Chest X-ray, PA view. Patient: 41 years old, sex F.
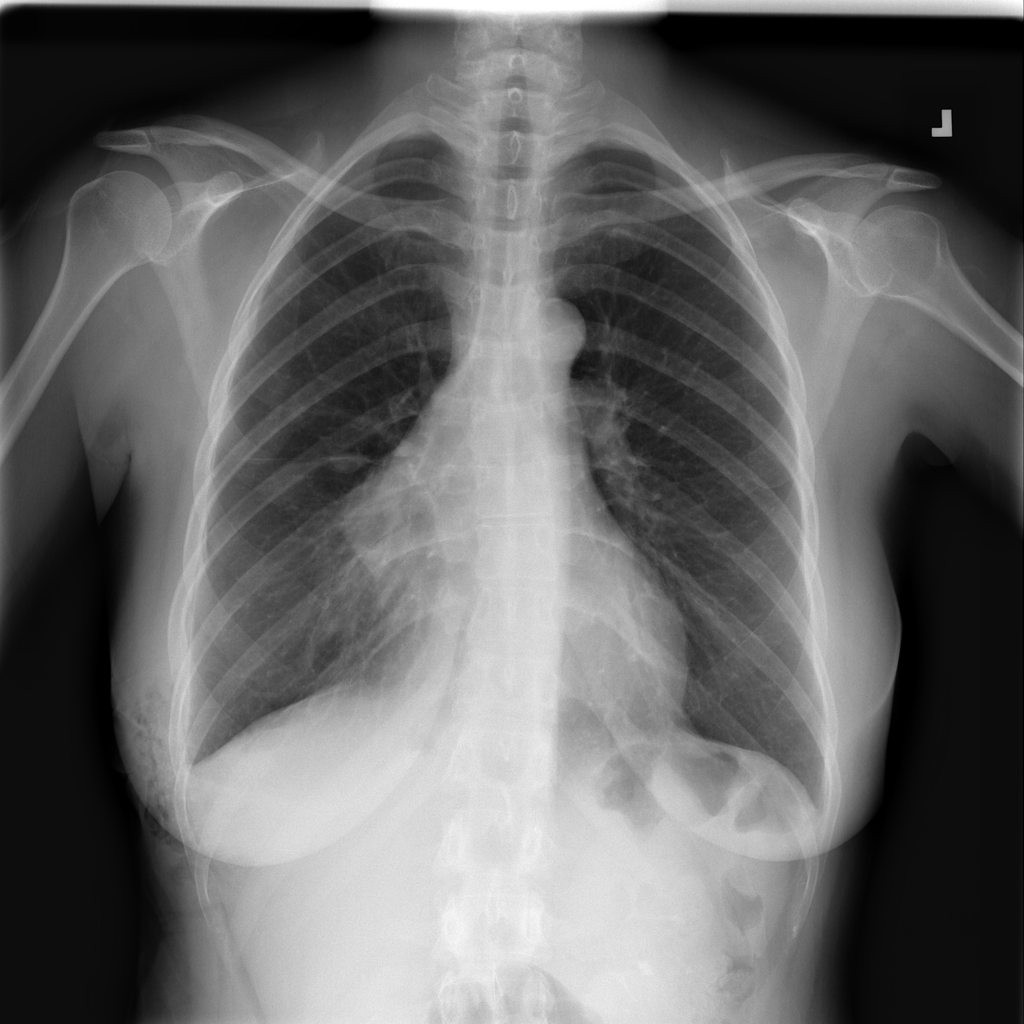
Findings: No Finding